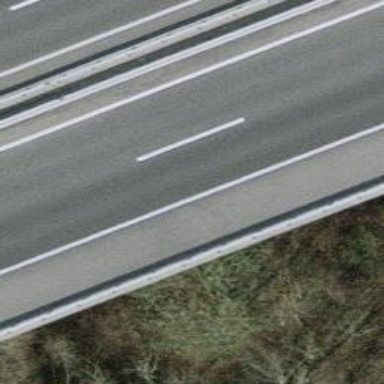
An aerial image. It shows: Viaduct bridge over motorway with asphalt surface.